九年级 · 度量几何学
(6 分) 如图, 某同学想测量旗杆的高度, 他在某一时刻测得 1 米长的竹竿坚直放置时影长1.5米，在同时刻测量旗杆的影长时，因旗杆靠近一楼房, 影子不全落在地面上, 有一部分落在墙上, 他测得落在地面上影长为 21 米，留在墙上的影高为 2 米，求旗杆的高度.

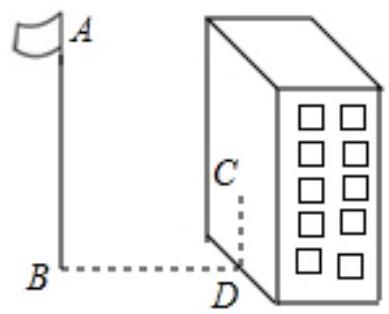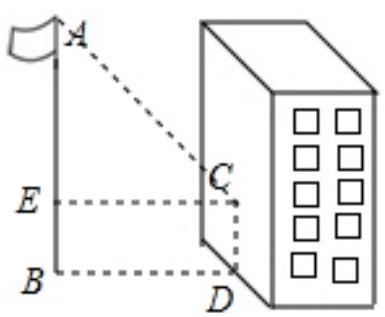
答案: 解：过 $C$ 作 $C E \perp A B$ 于 $E$,

$\because C D \perp B D, A B \perp B D$,

$\therefore \angle E B D=\angle C D B=\angle C E B=90^{\circ}$,

$\therefore$ 四边形 $C D B E$ 为矩形,

$\therefore B D=C E=21, C D=B E=2$,

设 $A E=x$,

$\therefore \frac{1}{1.5}=\frac{x}{21}$,

解得: $x=14$,
$\therefore$ :旗杆的高 $A B=A E+B E=14+2=16$ 米.